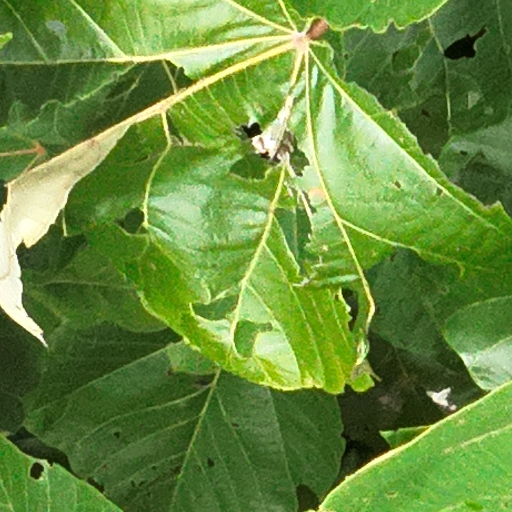
Species: Ochroma pyramidale
GBIF accepted scientific name: Ochroma pyramidale
Crown area (m\u00b2): 93.0